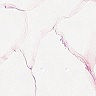
Metastatic tissue present: no